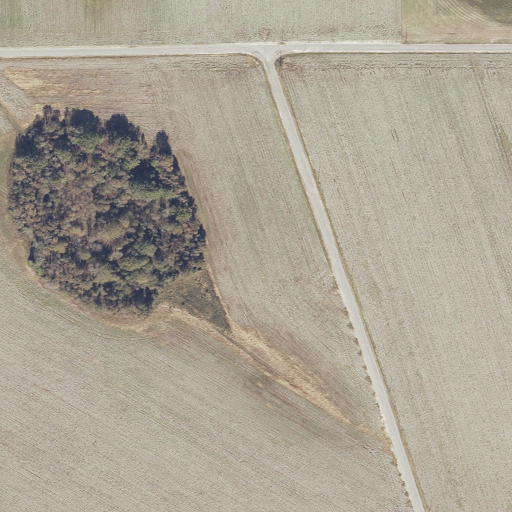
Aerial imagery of island in Alabama named Godfreys Island containing cultivated crops, low intensity development, woody wetlands, open development, medium intensity development, and grassland